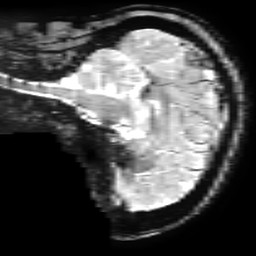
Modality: T2starw
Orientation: sagittal
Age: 43
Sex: female
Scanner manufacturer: ge
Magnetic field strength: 3 T
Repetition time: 0.65 s
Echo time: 0.02 s